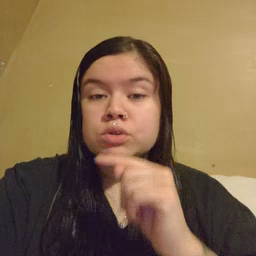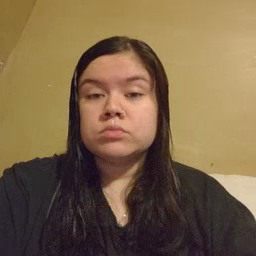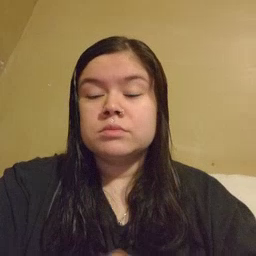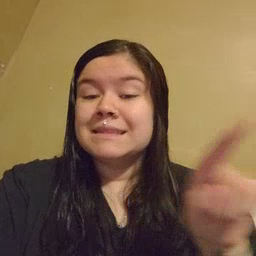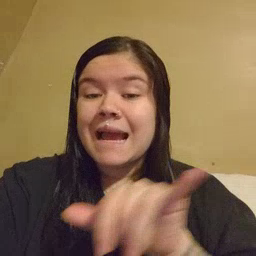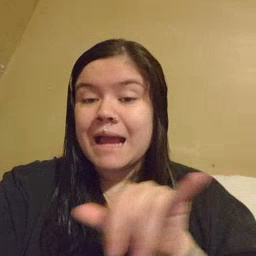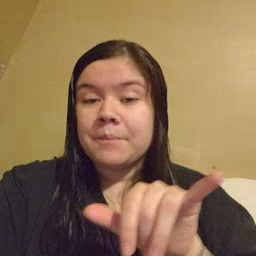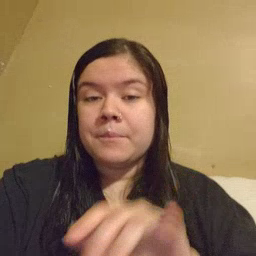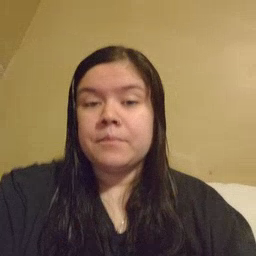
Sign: same